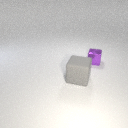
small purple metal cube behind large gray rubber cube